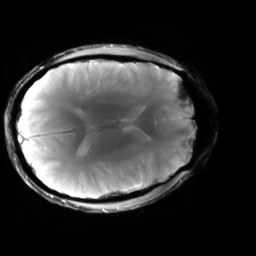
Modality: T2starw
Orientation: axial
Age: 27
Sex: male
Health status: healthy
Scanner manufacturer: siemens
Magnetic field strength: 3 T
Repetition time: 0.7 s
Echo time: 0.02 s